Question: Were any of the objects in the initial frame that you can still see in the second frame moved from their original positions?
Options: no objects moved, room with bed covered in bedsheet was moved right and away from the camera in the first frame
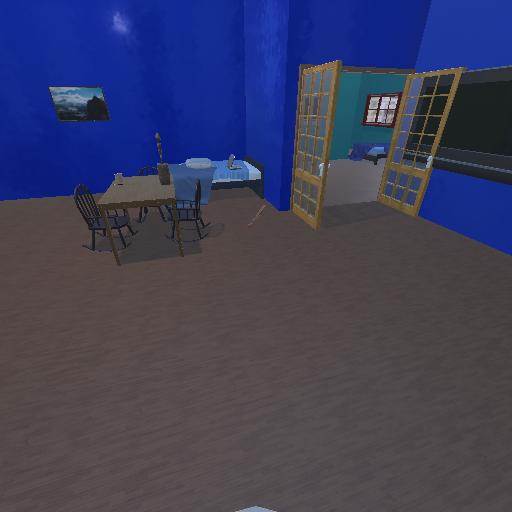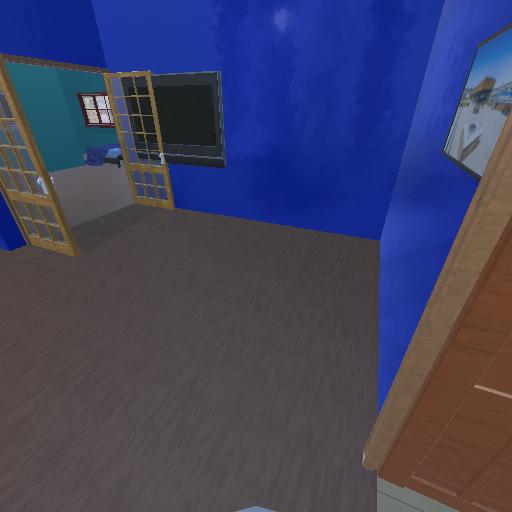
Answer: no objects moved